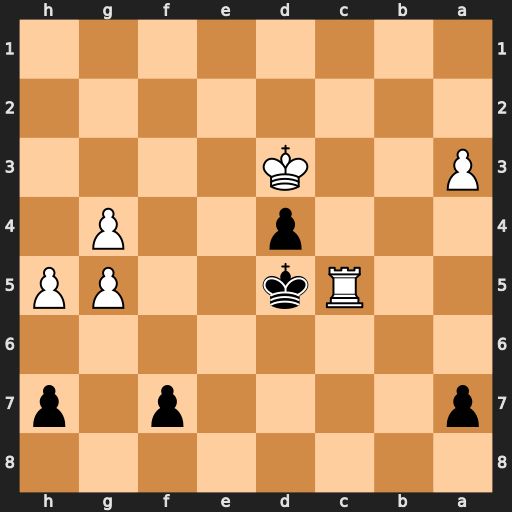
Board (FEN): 8/p4p1p/8/2Rk2PP/3p2P1/P2K4/8/8
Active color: b
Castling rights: -
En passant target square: -
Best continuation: Kxc5 g6 fxg6 hxg6 hxg6